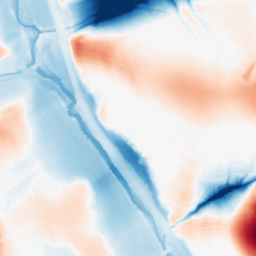
Category: morphological
Decomposition family: morphological
Decomposition parameters: operation: average
size: 50
Upsampling method: bspline
Upsampling parameters: scale: 2
Upsampling scale: 2